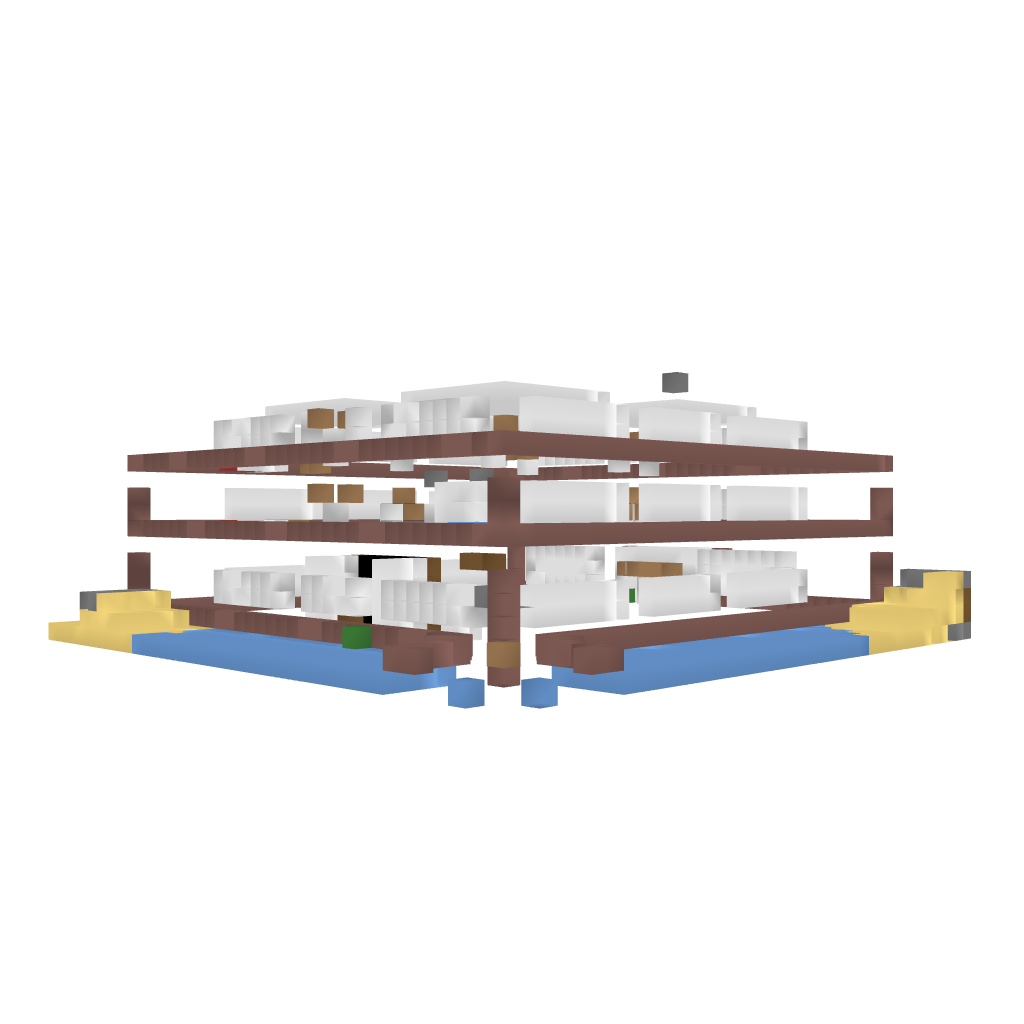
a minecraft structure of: QuartzHouse bad low quality